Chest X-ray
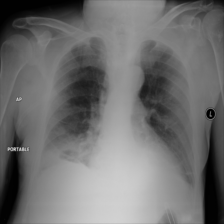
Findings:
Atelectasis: positive
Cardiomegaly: negative
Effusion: negative
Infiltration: positive
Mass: negative
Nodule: negative
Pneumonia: negative
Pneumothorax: negative
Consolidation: negative
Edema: negative
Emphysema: negative
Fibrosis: negative
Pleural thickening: negative
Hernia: negative